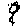
Label: flower